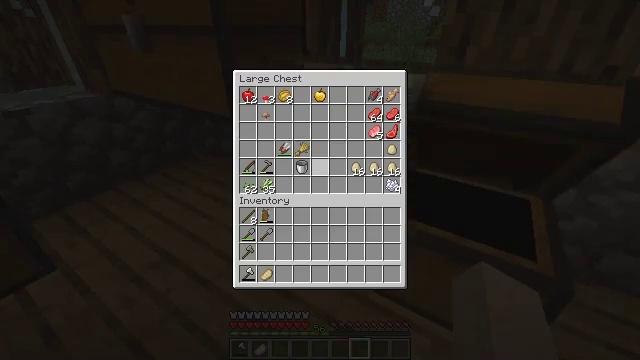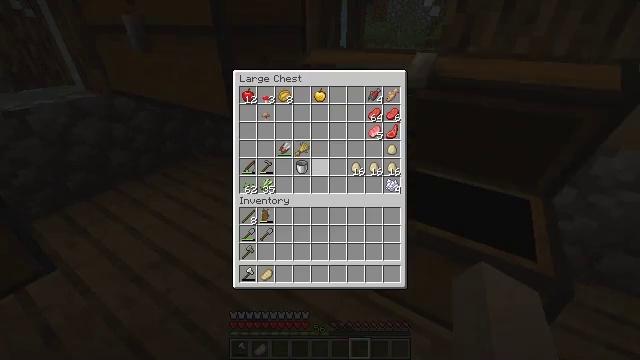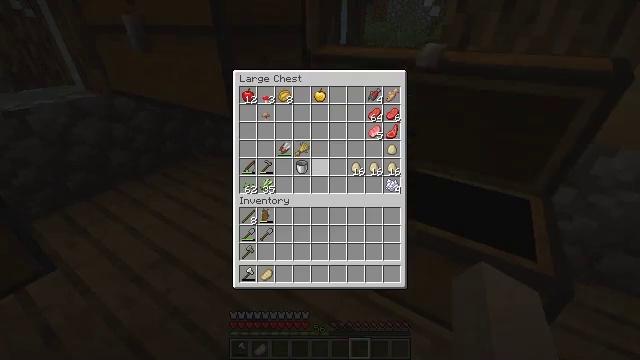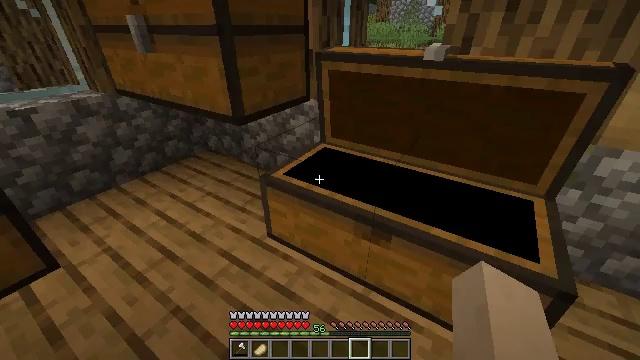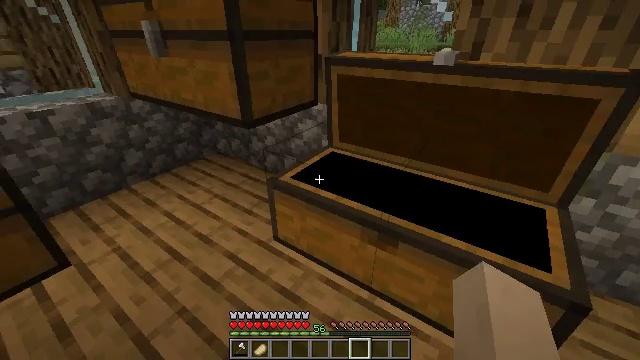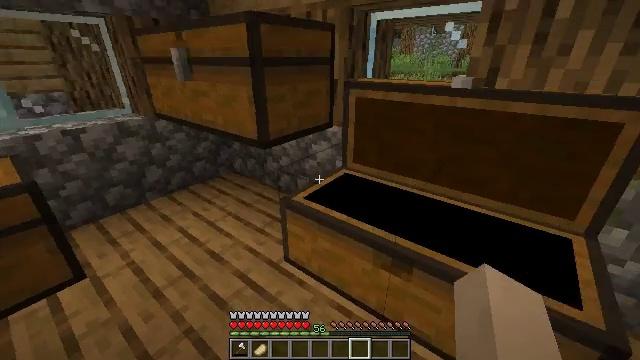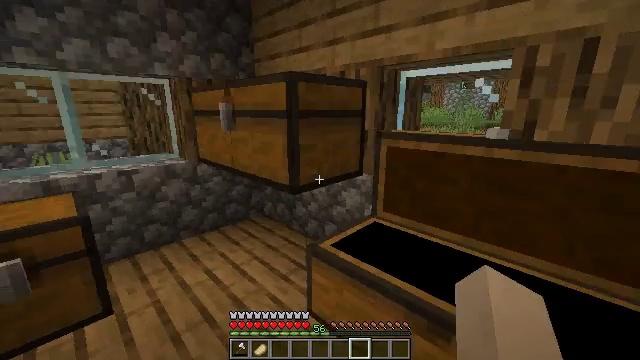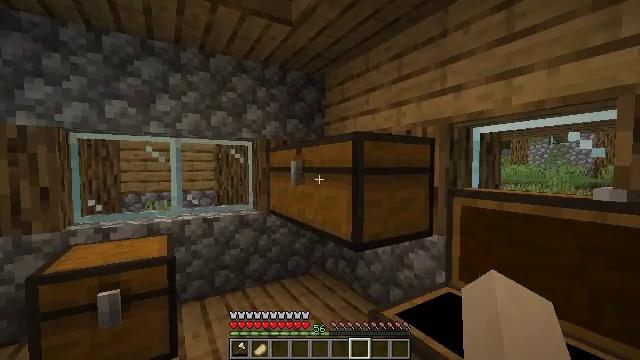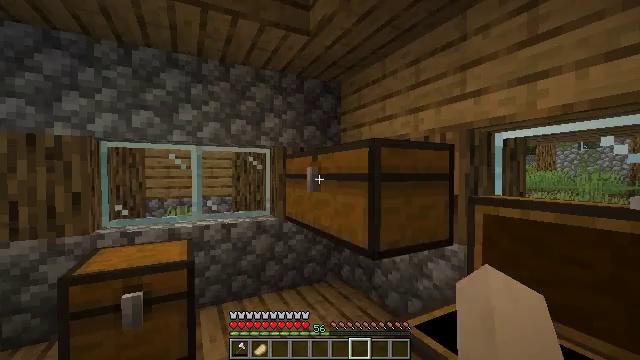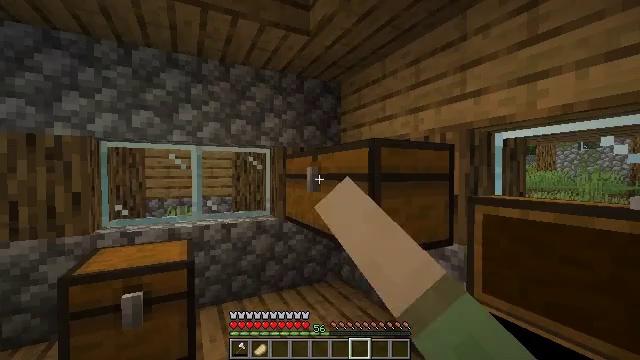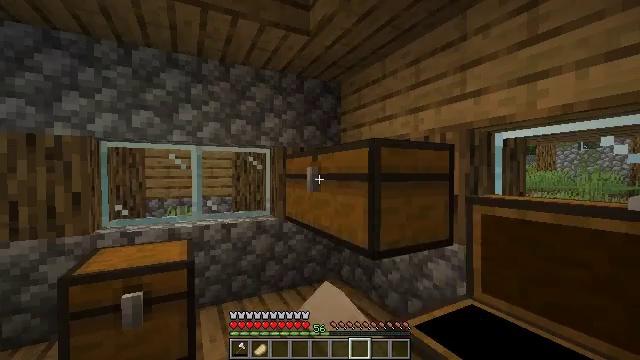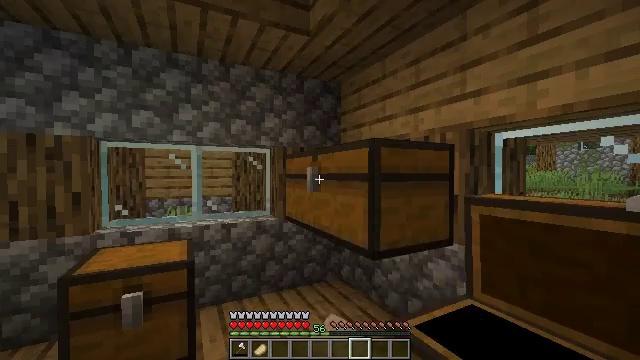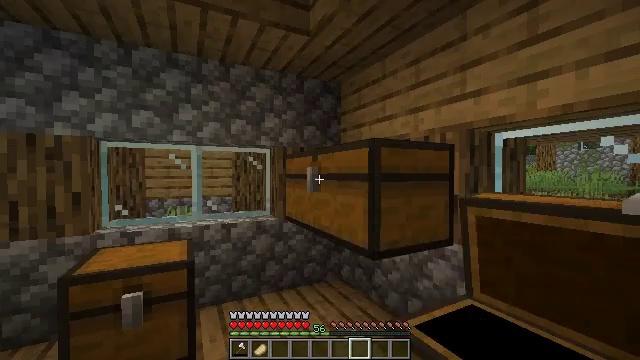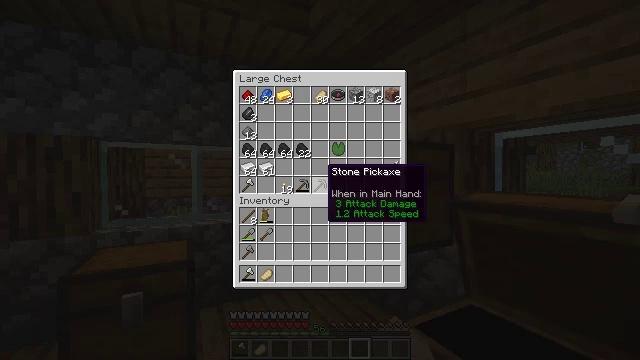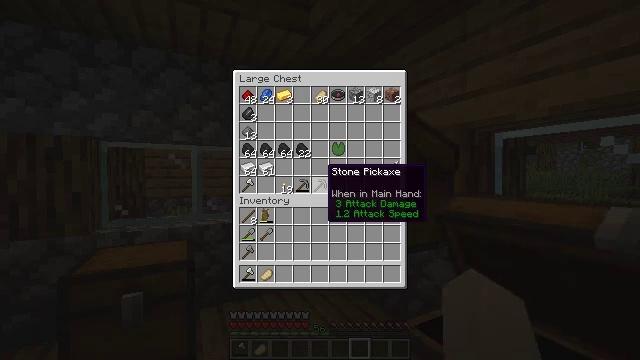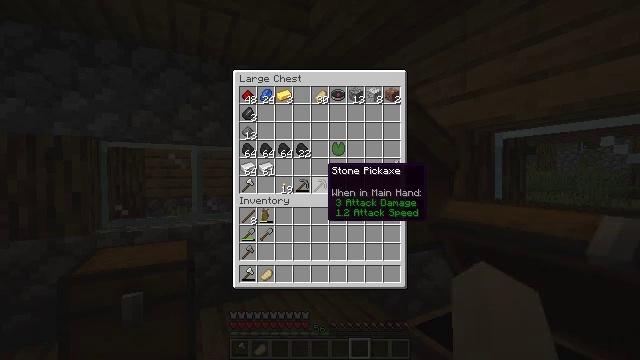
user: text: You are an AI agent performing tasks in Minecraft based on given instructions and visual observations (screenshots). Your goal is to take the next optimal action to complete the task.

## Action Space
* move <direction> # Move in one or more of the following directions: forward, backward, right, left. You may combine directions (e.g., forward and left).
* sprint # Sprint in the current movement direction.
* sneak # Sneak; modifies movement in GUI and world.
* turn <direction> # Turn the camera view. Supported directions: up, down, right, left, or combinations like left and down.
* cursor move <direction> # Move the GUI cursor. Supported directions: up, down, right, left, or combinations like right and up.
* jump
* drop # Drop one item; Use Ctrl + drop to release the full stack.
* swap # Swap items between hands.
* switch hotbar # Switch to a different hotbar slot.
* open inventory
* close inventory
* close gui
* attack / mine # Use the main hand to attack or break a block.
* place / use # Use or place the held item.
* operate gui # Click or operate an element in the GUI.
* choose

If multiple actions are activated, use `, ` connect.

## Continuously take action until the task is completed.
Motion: motion action
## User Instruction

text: Mine the clay from the riverbed.
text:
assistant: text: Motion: no_op
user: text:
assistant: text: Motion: no_op
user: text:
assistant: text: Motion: no_op
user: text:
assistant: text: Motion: turn left, close gui
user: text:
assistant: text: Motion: turn left and up, open inventory
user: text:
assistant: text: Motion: turn left and up
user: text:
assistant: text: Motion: turn left and up
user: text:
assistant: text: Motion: turn left and up, use / place
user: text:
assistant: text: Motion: use / place
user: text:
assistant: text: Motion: use / place
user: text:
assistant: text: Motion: use / place
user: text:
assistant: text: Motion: no_op
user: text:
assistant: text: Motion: no_op
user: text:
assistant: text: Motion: no_op
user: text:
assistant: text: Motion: no_op
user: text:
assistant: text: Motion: no_op
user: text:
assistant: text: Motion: no_op
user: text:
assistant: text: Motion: no_op
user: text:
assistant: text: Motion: no_op
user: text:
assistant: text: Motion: no_op
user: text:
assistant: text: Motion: no_op
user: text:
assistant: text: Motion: no_op
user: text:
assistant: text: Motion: cursor move down
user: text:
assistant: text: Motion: no_op
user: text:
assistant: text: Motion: no_op
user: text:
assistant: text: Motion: cursor move left
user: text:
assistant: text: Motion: no_op
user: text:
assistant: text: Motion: no_op
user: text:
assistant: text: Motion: cursor move right
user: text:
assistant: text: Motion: cursor move right